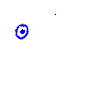
Particle: proton